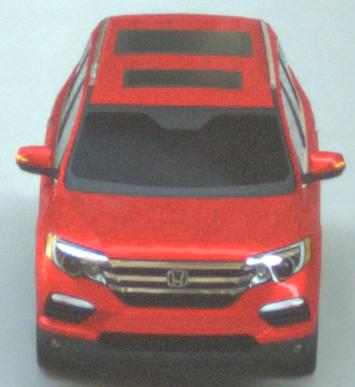
Make: Honda
Model: Pilot
Detailed model: 3
Model produced from: 2015
Model produced until: 2022
Doors: 5
Color: red
Road condition: dry road
Daytime: morning or afternoon
Contrast: medium contrast